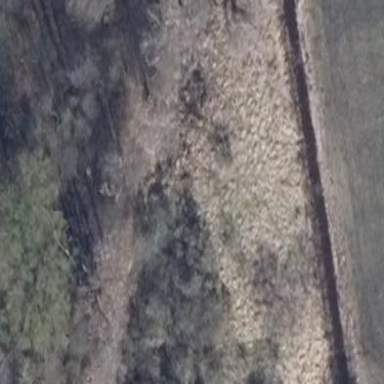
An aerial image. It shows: Reedbed in wetland area.